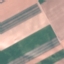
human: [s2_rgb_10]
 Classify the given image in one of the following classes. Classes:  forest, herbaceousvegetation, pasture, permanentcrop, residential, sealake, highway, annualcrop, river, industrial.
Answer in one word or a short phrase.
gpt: AnnualCrop